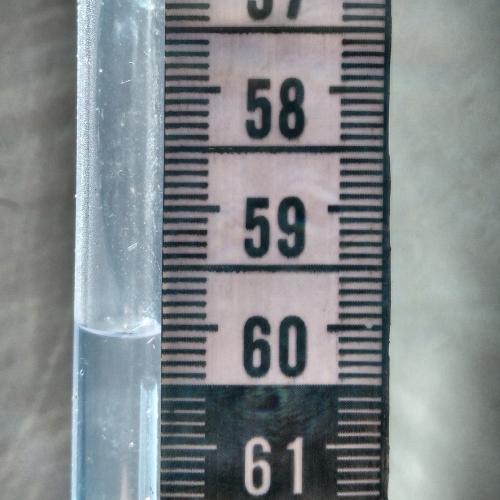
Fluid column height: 60.0 cm